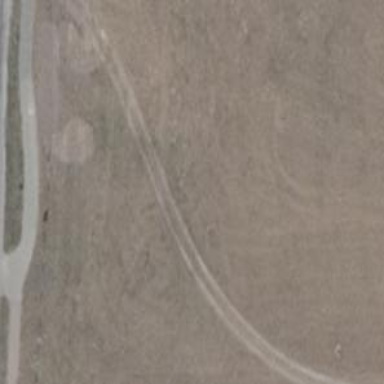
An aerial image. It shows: Grassy track road with grade 4 track type.